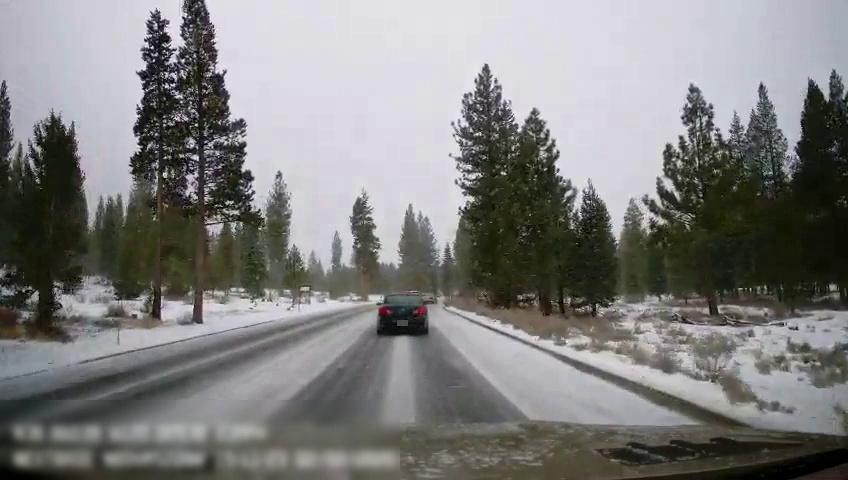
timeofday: Day
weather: Snowy
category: Drivable Space
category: Vehicles | Car
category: Vehicles | SUV
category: Vehicles | Car